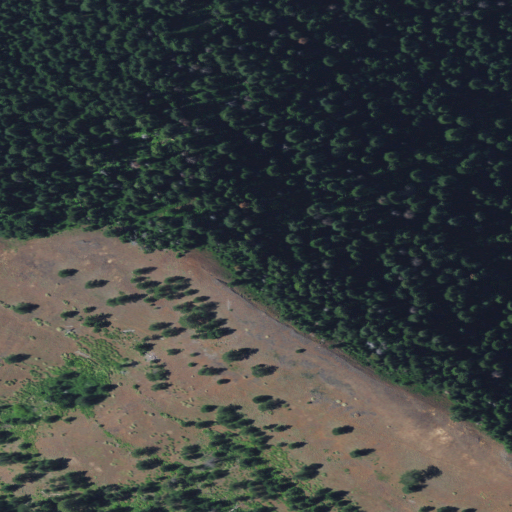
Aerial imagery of ridge(s) in Oregon named Boulder Ridge containing evergreen forest, grassland, and shrub